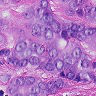
Metastatic tissue present: yes